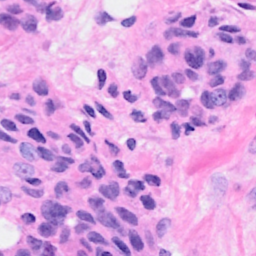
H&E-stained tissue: Breast